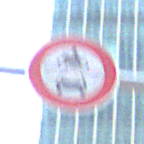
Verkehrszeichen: VerbotKraftfahrzeuge
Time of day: MorningAfternoon
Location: Outdoor (Urban)
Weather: PartlyCloudy
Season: NotSpecified
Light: Natural